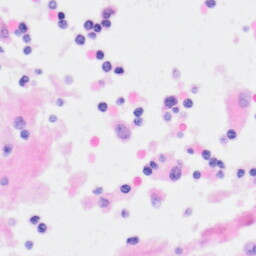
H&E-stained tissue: Kidney